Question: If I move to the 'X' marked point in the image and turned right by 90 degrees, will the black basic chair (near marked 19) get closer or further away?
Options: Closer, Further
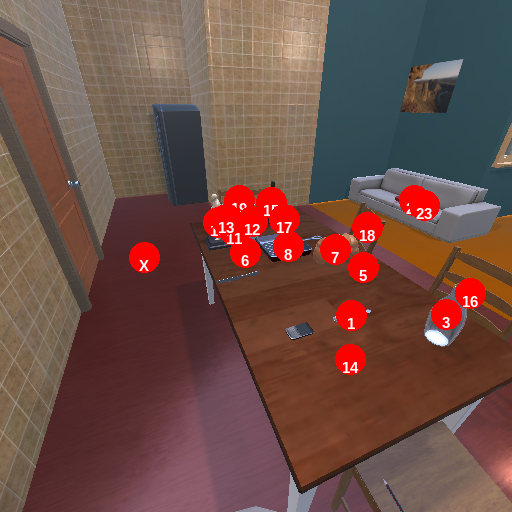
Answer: Closer